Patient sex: M
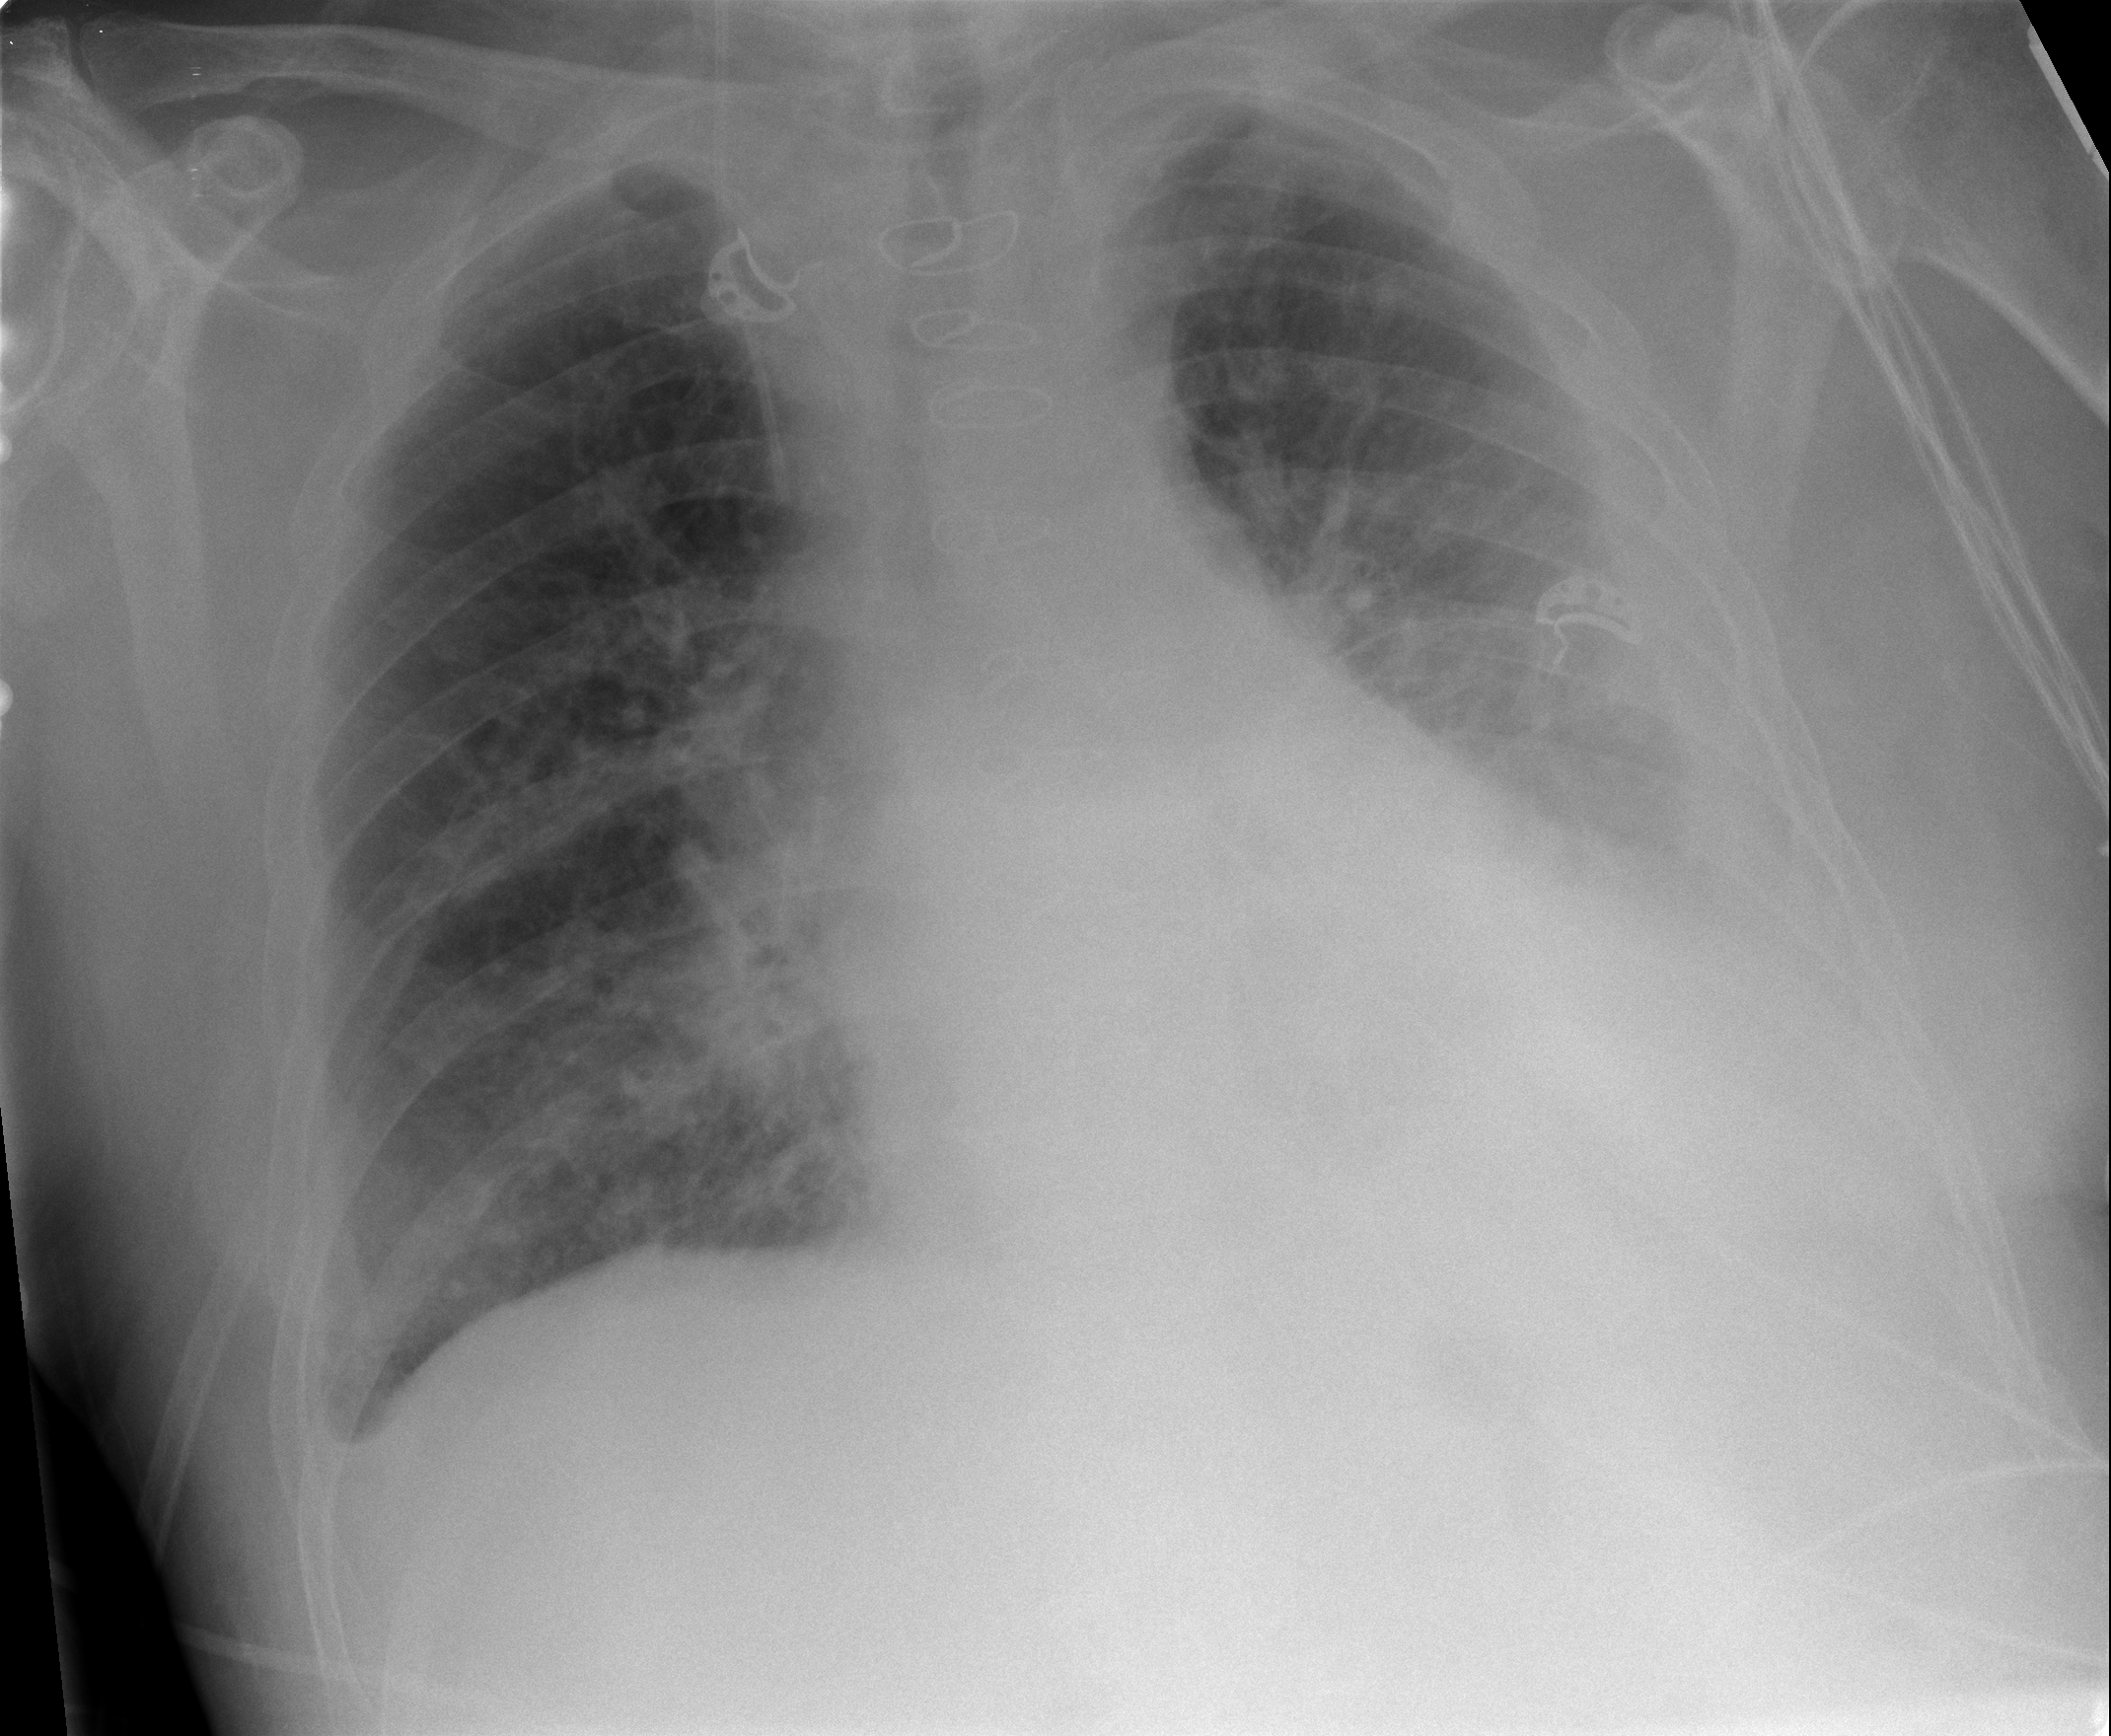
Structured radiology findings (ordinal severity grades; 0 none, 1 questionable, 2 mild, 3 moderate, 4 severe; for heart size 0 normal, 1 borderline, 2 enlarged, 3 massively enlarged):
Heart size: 2
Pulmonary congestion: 2
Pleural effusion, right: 2
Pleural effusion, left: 2
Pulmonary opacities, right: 2
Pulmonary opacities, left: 0
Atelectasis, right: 0
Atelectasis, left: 2